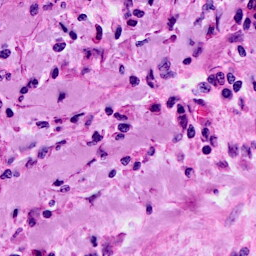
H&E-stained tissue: Cervix